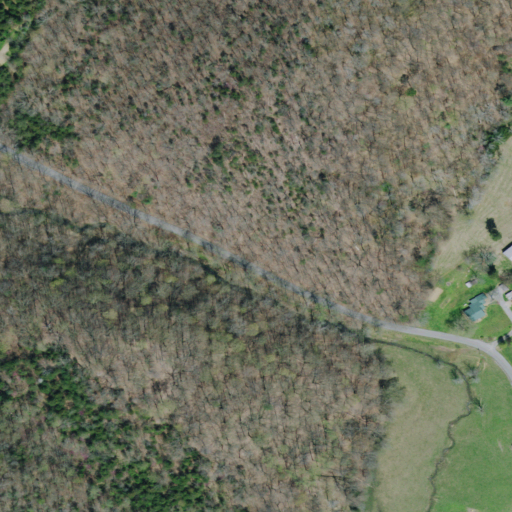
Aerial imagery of gap in Tennessee named Gap of the Knobs containing deciduous forest, pasture, open development, mixed forest, evergreen forest, and low intensity development